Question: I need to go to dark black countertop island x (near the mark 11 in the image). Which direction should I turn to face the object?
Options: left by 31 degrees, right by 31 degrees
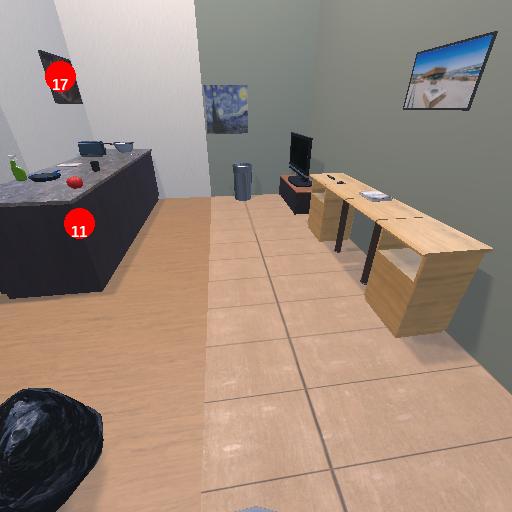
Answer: left by 31 degrees